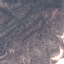
Land use / land cover: HerbaceousVegetation